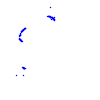
Particle: proton